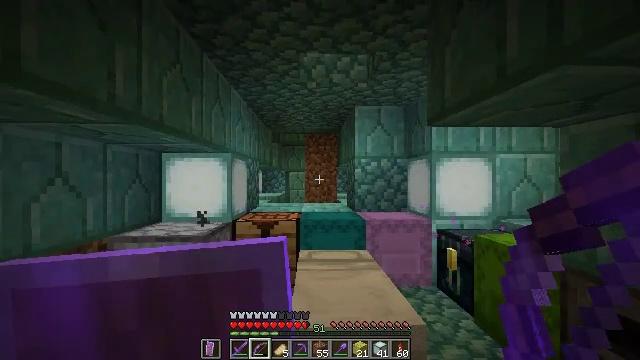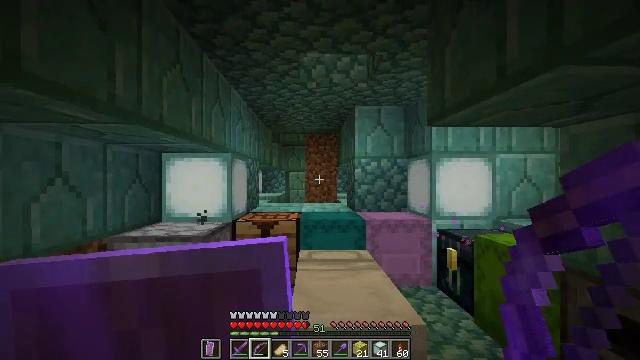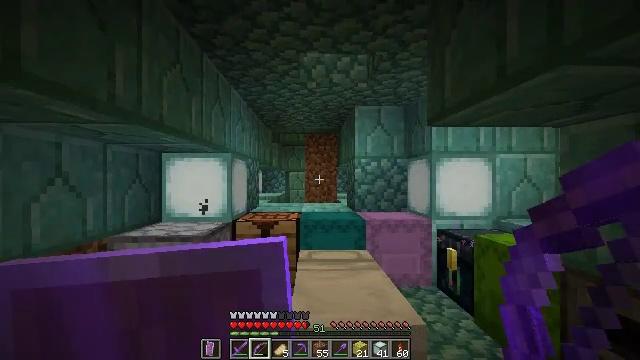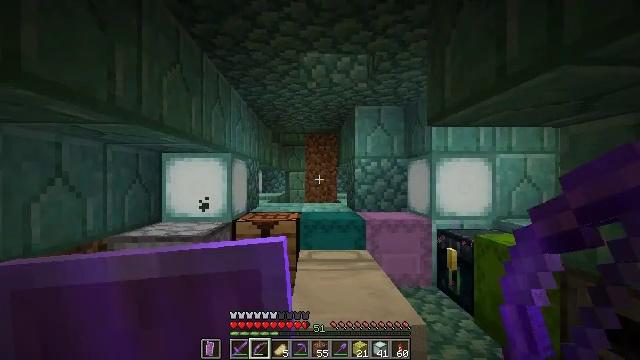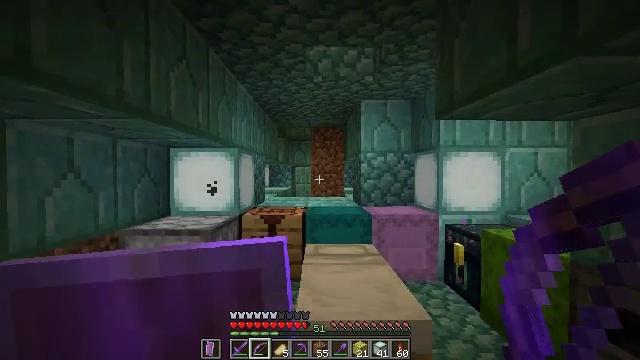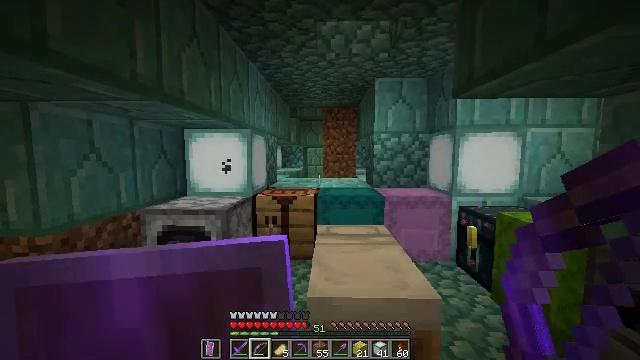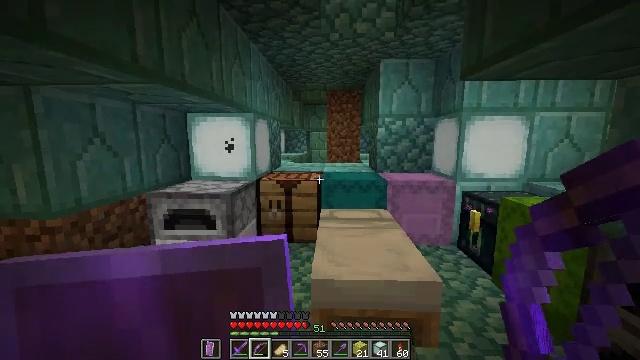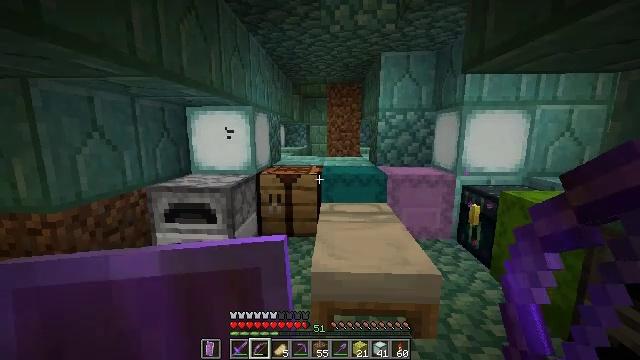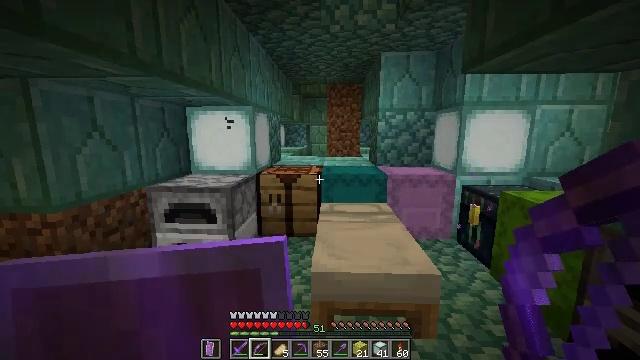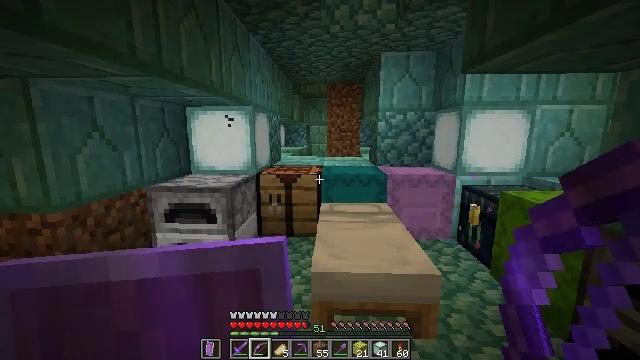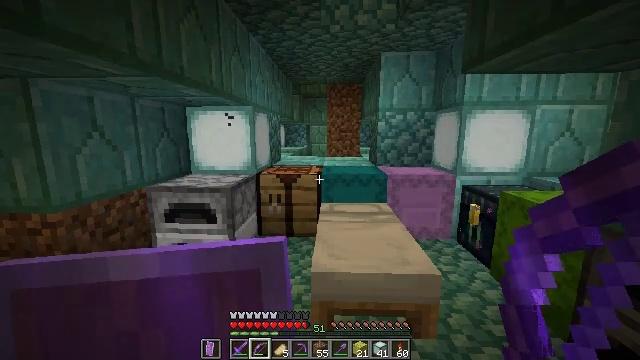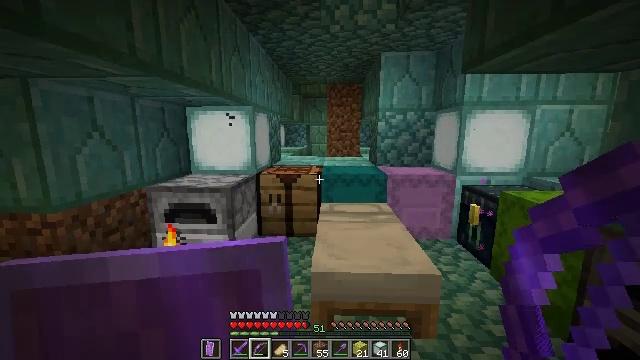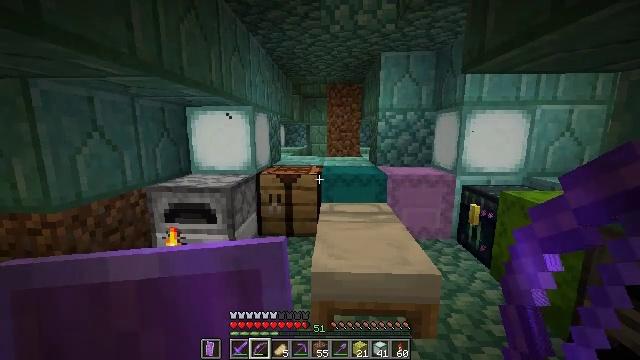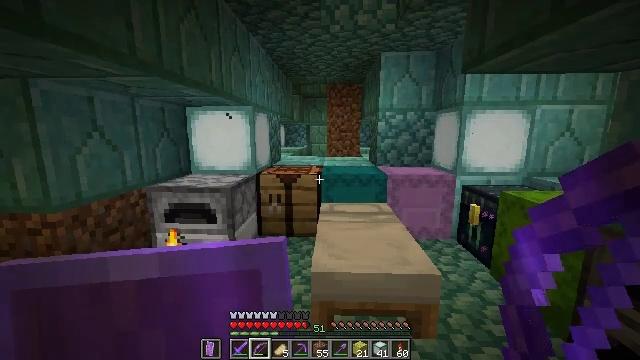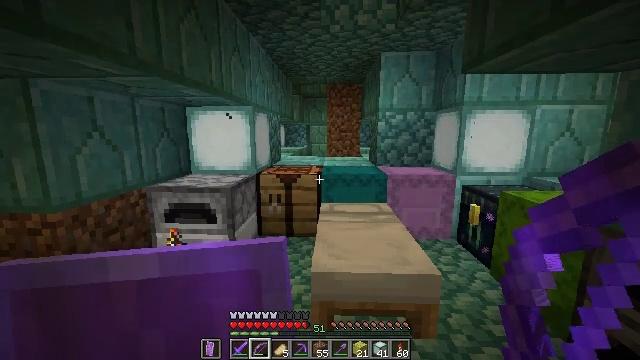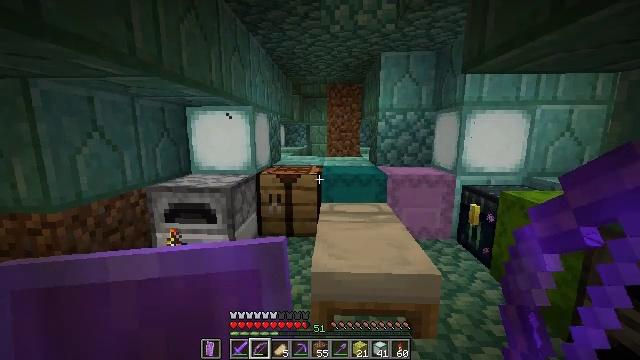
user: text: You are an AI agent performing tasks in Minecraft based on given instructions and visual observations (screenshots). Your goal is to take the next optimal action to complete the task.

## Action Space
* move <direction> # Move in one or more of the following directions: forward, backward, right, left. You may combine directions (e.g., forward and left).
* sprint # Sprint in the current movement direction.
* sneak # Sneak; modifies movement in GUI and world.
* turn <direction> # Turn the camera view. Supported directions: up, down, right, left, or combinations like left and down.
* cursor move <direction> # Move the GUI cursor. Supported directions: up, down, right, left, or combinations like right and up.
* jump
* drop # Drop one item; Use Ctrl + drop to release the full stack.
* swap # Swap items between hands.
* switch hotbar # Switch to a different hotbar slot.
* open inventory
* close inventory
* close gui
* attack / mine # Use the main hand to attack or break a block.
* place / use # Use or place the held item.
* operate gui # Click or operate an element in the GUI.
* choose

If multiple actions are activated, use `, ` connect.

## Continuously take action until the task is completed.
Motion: motion action
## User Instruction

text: craft item sponge
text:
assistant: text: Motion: no_op
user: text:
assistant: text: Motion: no_op
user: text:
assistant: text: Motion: no_op
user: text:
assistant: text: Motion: turn left and down
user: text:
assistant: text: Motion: turn left and down
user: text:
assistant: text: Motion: turn down
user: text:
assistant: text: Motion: turn down
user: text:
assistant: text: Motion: no_op
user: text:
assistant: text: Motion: no_op
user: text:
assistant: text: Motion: no_op
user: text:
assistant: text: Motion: no_op
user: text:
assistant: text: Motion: no_op
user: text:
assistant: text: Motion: no_op
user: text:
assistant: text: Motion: no_op
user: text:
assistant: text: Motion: no_op
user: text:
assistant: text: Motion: no_op
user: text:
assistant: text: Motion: no_op
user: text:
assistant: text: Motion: no_op
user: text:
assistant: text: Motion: no_op
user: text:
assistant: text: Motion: no_op
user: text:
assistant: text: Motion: no_op
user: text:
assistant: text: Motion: no_op
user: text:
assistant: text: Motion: no_op
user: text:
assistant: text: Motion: no_op
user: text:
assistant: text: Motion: no_op
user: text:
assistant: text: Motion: no_op
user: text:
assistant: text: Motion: no_op
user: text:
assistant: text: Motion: no_op
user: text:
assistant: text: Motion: no_op
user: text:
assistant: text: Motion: no_op